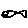
Label: fish